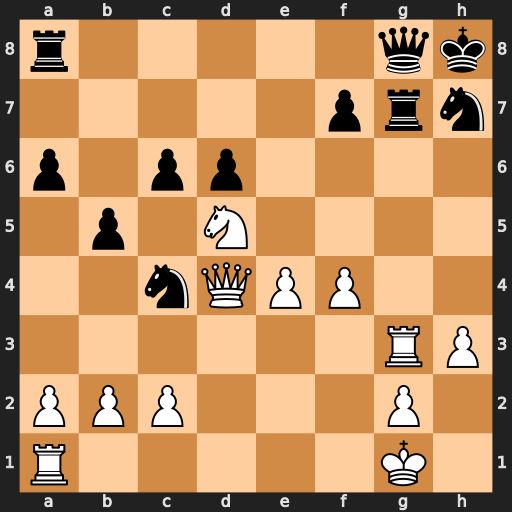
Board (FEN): r5qk/5prn/p1pp4/1p1N4/2nQPP2/6RP/PPP3P1/R5K1
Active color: w
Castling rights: -
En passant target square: -
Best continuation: Ne7 c5 Qc3 b4 Qxc4 Rxg3 Nxg8